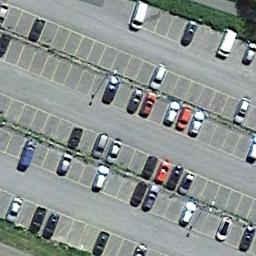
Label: parking_lot